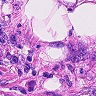
Metastatic tissue present: yes